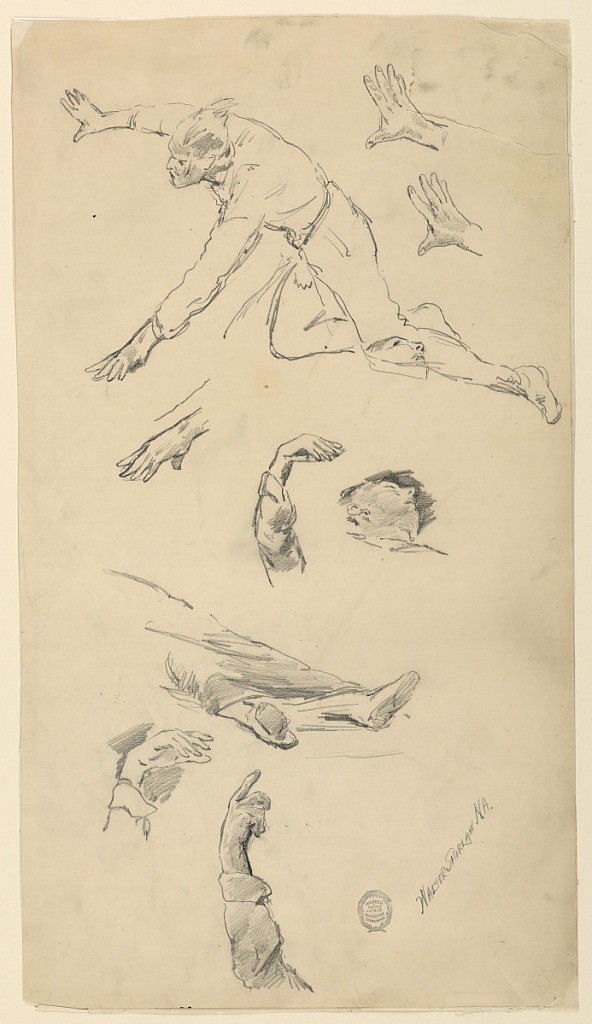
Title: Studies of Hands and Figures
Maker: Walter Shirlaw, American, b. Scotland, 1838–1909
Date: ca. 1880
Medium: Graphite on paper
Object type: Drawing
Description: Above: a figure--possibly a Native American man--is shown in profile, kneeling and leaning upon both hands, the right one raised. The right hand is shown twice, isolated, and the left hand once. Center: details of a sleeping man, the face shown from the chin, the legs shown from the shoes, and the raised forearm shown twice. Below: a raised right hand pointing, shown in profile.